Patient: sex F, age 51
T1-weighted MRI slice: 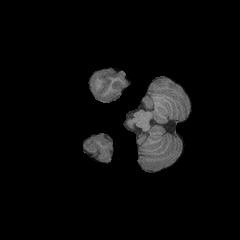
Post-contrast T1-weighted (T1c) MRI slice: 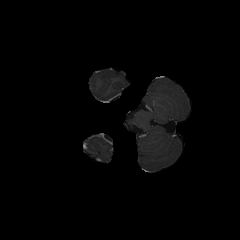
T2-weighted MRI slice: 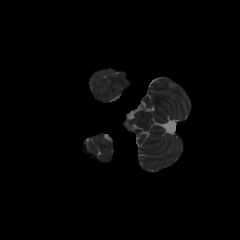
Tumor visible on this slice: no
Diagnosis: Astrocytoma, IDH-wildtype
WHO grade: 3